Question: You can check <URL>

HTML
'''
<div id="container">
<div class="item">
<img src="http://placekitten.com/150/130" />
</div>
<div class="item">
<img src="http://placekitten.com/160/120" />
</div>
<div class="item">
<img src="http://placekitten.com/170/110" />
</div>
<div class="item">
<img src="http://placekitten.com/180/100" />
</div>
<div class="item">
<img src="http://placekitten.com/190/110" />
</div>
<div class="item">
<img src="http://placekitten.com/180/120" />
</div>
<div class="item">
<img src="http://placekitten.com/170/130" />
</div>
<div class="item">
<img src="http://placekitten.com/160/140" />
</div>
<div class="item">
<img src="http://placekitten.com/150/130" />
</div>
</div>
'''
JS
'''
var container = document.querySelector('#container');
var msnry = new Masonry( container, {
columnWidth: 1,
itemSelector: '.item',
gutter: 10
});
'''
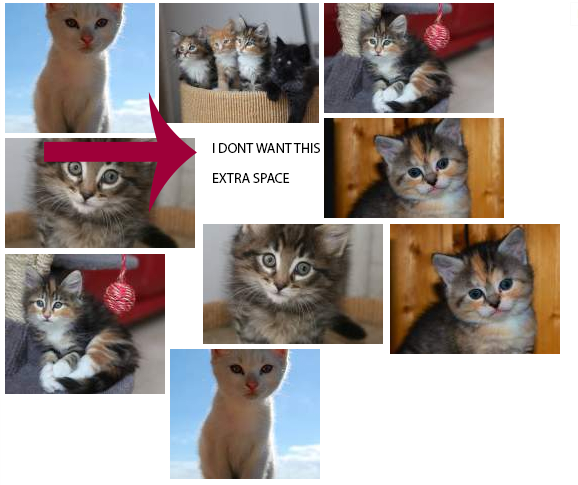
Answer: Just got this working while defining '.item' as 'columnWidth' in masonry js. And adding some style to '.item'
<URL>
JS
'''
var container = document.querySelector('#container');
var msnry = new Masonry( container, {
columnWidth: '.item',
itemSelector: '.item'
});
'''
CSS
'''
.item {
width: 19.8%;
height: auto;
margin:0.1%;
}
.item img {
width: 100%;
height: auto;
}
'''